Chest X-ray:
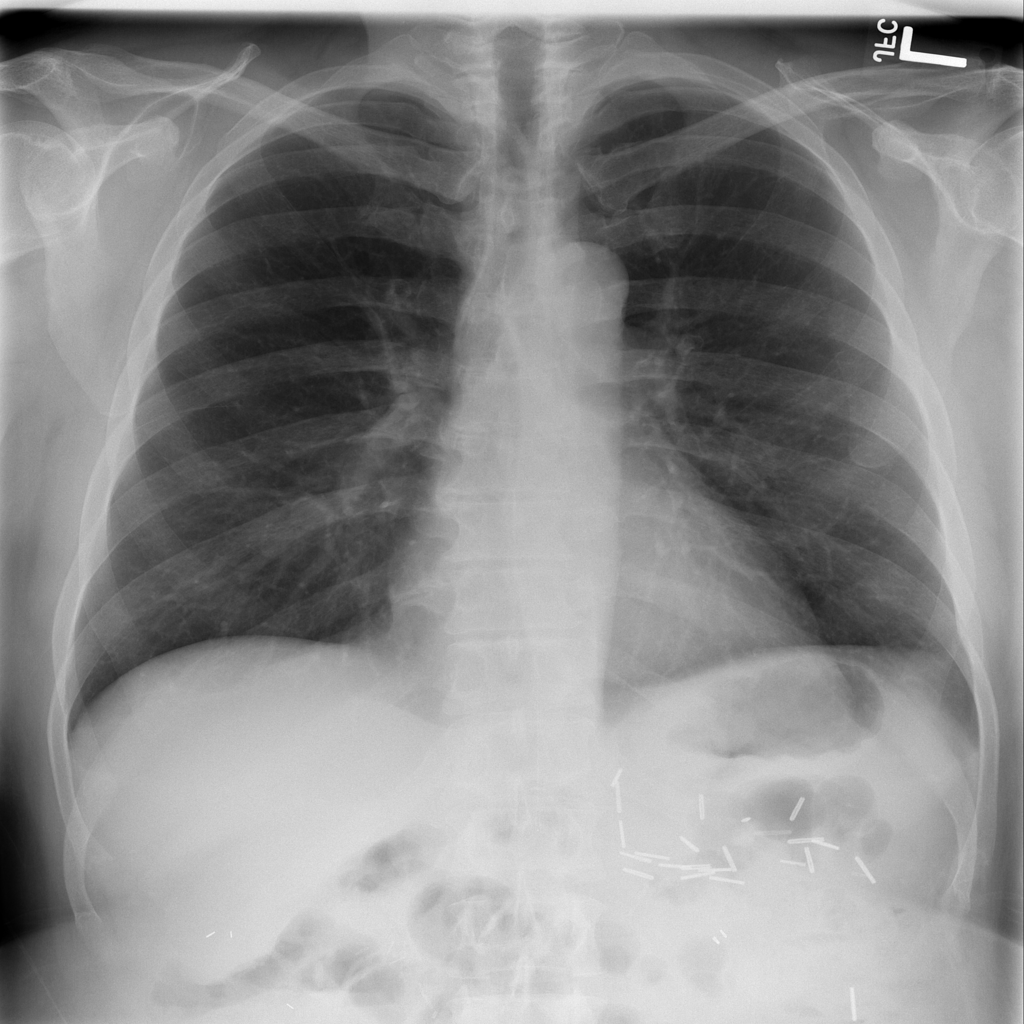
No abnormal finding: yes